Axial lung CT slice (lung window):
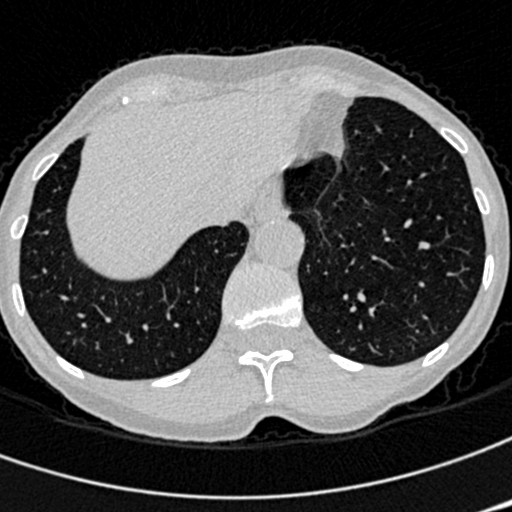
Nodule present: no